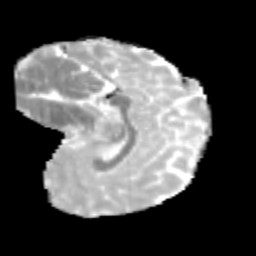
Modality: MD
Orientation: sagittal
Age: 13
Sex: male
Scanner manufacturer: siemens
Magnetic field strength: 3 T
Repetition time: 3.8 s
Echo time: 0.07 s